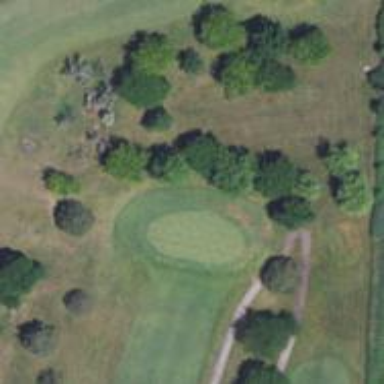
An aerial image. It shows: Golf hole.